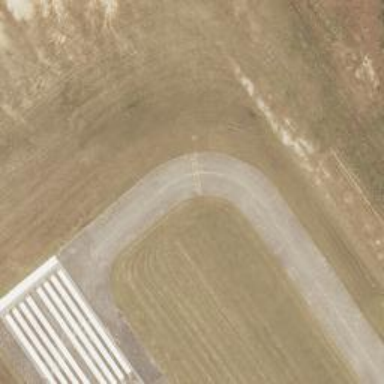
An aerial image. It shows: View of taxiway at the airport.